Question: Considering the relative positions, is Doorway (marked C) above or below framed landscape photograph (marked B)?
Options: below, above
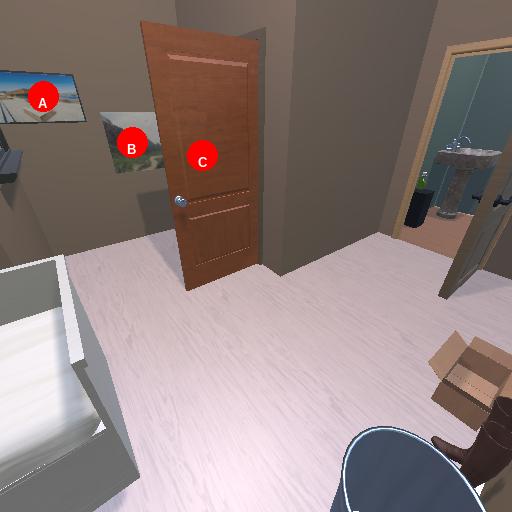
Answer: below